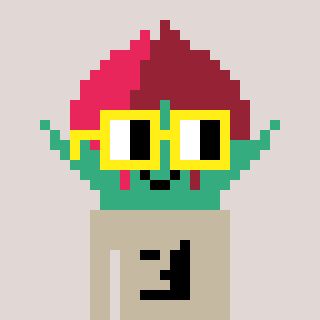
a pixel art character with square yellow glasses, a rosebud-shaped head and a bege-colored body on a warm background